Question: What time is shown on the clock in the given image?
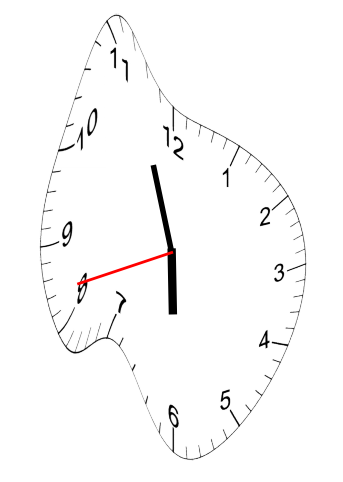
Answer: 05:56:42